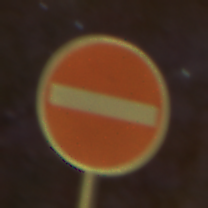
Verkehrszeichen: VerbotDerEinfahrt
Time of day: Night
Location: Outdoor (Suburban)
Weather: Clear
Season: NotSpecified
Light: Artificial